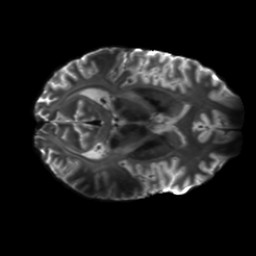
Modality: T2w
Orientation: axial
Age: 29
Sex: male
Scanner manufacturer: siemens
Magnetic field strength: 6.98 T
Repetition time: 7.776 s
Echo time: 0.076 s